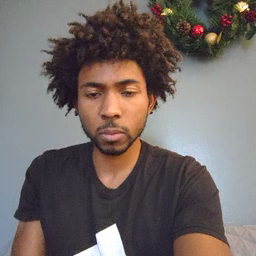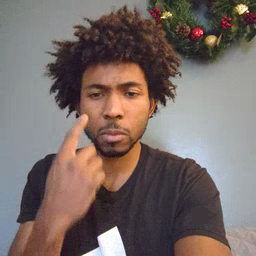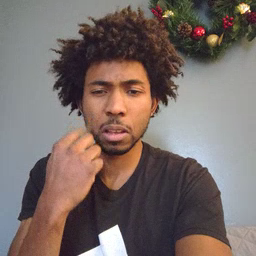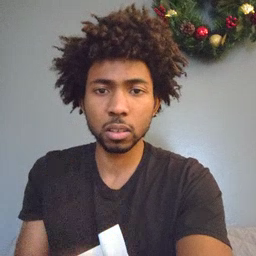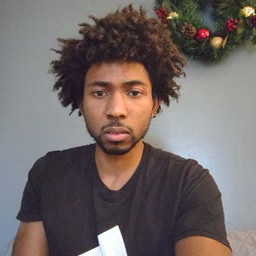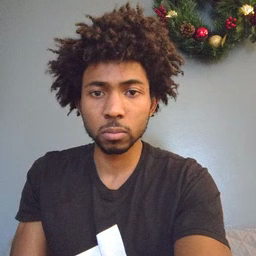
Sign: cry